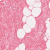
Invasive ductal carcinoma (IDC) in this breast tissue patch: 0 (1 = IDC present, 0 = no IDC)